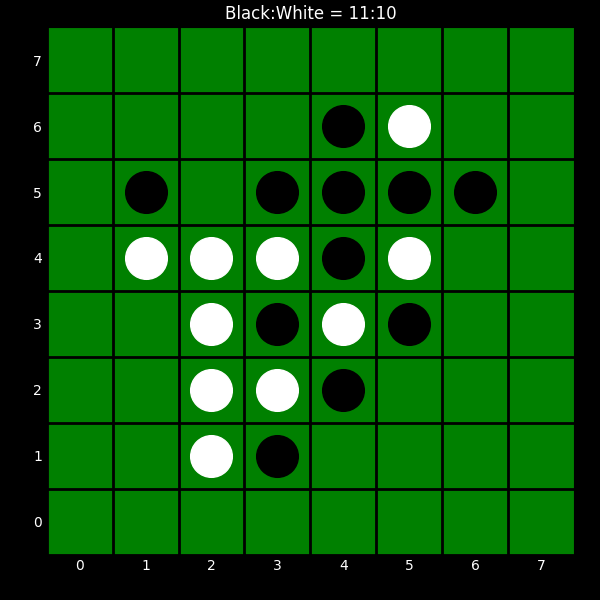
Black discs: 11
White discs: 10